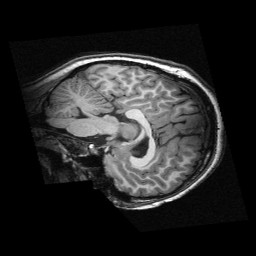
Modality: T1w
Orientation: sagittal
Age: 11
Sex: female
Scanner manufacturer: siemens
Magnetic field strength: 3 T
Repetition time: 2.3 s
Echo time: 0.00336 s